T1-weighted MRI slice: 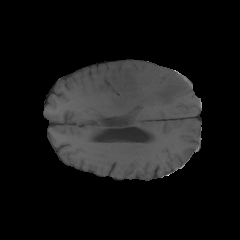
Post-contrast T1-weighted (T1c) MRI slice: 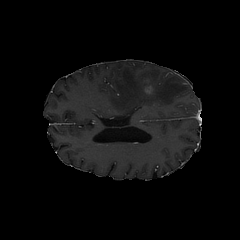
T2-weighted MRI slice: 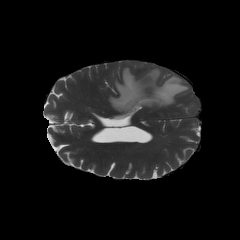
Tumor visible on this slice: yes